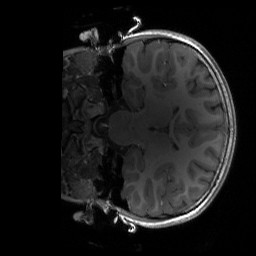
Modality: T1w
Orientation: coronal
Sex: male
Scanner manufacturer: siemens
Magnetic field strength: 3 T
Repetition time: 1.9 s
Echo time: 0.00243 s